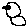
Label: bird